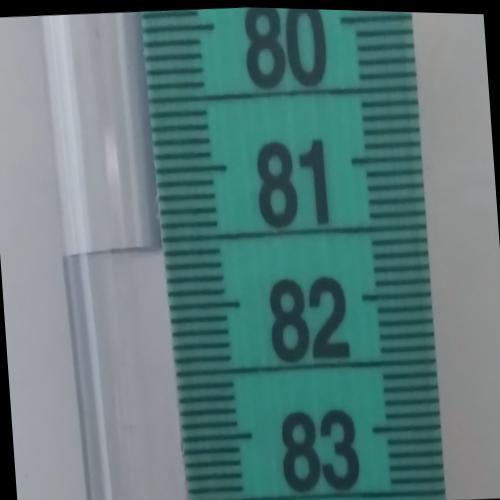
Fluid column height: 81.6 cm